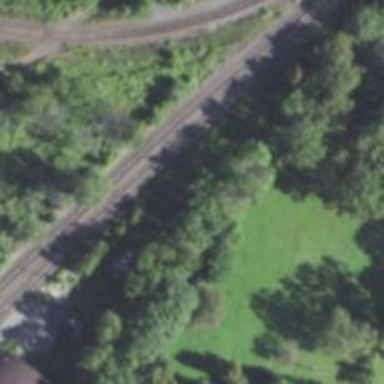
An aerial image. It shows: Abandoned railway.